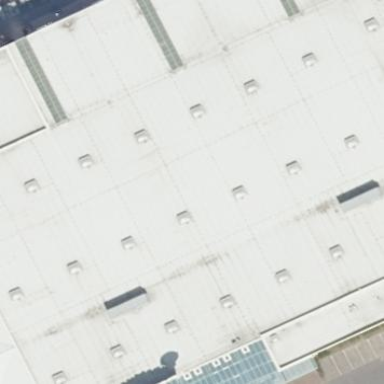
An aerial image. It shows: Flat roof retail building.